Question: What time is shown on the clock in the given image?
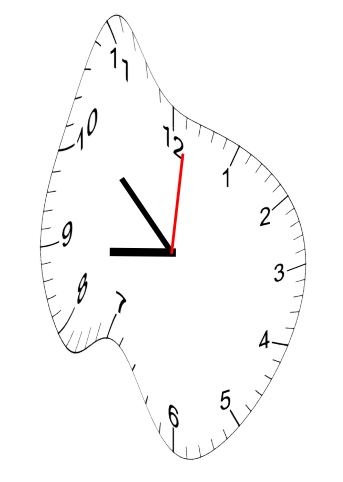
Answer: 08:52:01